Question: I have to parse a complicated xml
<URL>
in this xml when I change id NCT01423929 then i got another xml and both of xml tags are not fixed there may be change in number of tag according id.
But I have a an xml schema for above xml
<URL>
for parsing i am using XMLConverter and XMLReader both are return me NSDictionary but I don't get that how to dynamic work with NSDictionary to display keys on left side UILabel and value for that key on right side UILabel I am attached a screen that

Please help and sorry for bad english
Thanks in advance
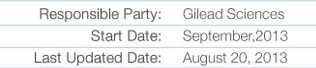
Answer: It's pretty simple as you parse the data from xml.
Lets say your 'Dictionary' name is parseDictionary and it's look something like below..
'''
parseDictionary:
{
"Responsible Party" = "Gilead Sciences";
"Start Date" = "September, 2013";
"Last Updated Date" = "August 20, 2013";
}
'''
You have already did that. Now just do the below
'''
NSArray *keyArray=[parseDictionary allKeys];
for(NSString *key in keyArray)
{
[leftLabel setText:key]; //set the key on the leftLabel
[rightLabel setText:[parseDictionary objectForKey:key]]; //set the value on right label.
}
'''
NB:: For each and every loop it'll over right the values so you will get only the 'Last Updated Date' and 'August 20, 2013'. I am just showing you how to get the key with associated value. I guess you must use 'UITableView' to show the data. So there will no problem for you.